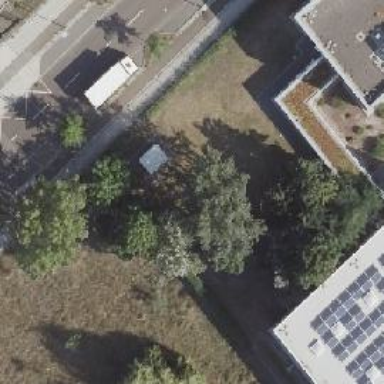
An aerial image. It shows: Minor distribution substation.